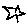
Label: star